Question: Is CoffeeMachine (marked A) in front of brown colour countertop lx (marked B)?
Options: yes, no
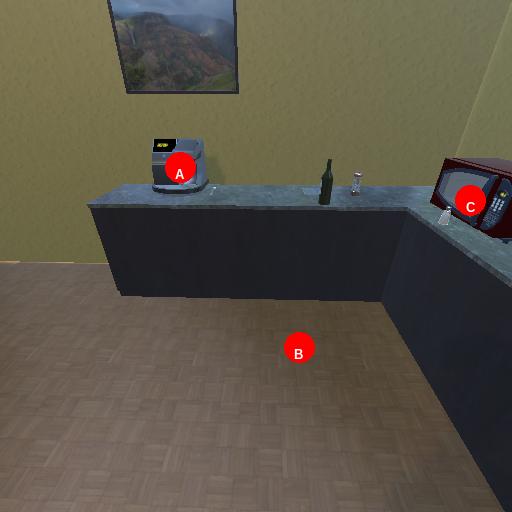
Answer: yes